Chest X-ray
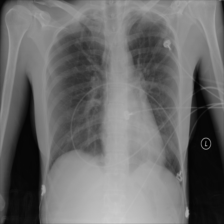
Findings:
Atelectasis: negative
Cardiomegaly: negative
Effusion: negative
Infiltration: negative
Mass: negative
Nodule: negative
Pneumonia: negative
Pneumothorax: negative
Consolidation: negative
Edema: negative
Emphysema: negative
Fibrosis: negative
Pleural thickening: negative
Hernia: negative